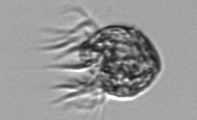
Label: Strombidium_morphotype1